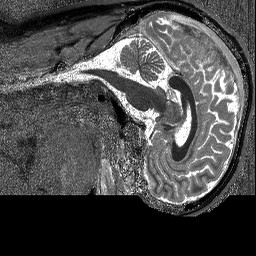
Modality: T1map
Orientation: sagittal
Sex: male